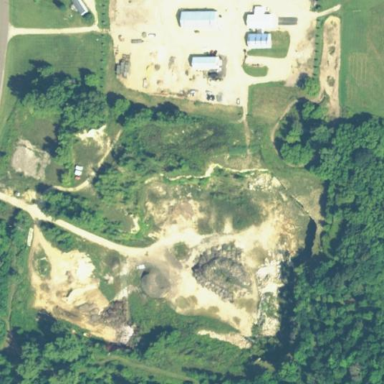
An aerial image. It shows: Quarry area.